Question: I'm writing a vehicle barcode scanner activity using (zxing 2.2 API & its core.jar) & I'm starting to test the functionality before going further.
I'm getting a "run time error" when trying to launch the activity.
The activity (ScanVinFromBarcodeActivity) crashes after this point.
The classes below are actually resolved via Eclipse in my "ScanVinFromBarcodeActivity)" activity , when I'm writing the code, and compile, but not found at run time
'''
package com.toyota.toyotaownerspoc.service;
import com.toyota.toyotaownerspoc.R;
import com.toyota.toyotaownerspoc.barcode.ScanVinFromBarcodeActivity;
import com.toyota.toyotaownerspoc.nearby.Nearby;
import android.app.Activity;
import android.content.Intent;
import android.os.Bundle;
import android.view.View;
public class Service extends Activity {
private View scanVinButton = null;
@Override
protected void onCreate(Bundle savedInstanceState) {
super.onCreate(savedInstanceState);
setContentView(R.layout.activity_service);
scanVinButton = findViewById(R.id.scanVinButton);
scanVinButton.setOnClickListener(new View.OnClickListener() {
public void onClick(View v) {
Intent i = new Intent(v.getContext(),
ScanVinFromBarcodeActivity.class);
startActivity(i);
}
});
}
}
'''
'''
<RelativeLayout xmlns:android="http://schemas.android.com/apk/res/android"
xmlns:tools="http://schemas.android.com/tools"
android:layout_width="match_parent"
android:layout_height="match_parent"
android:paddingBottom="@dimen/activity_vertical_margin"
android:paddingLeft="@dimen/activity_horizontal_margin"
android:paddingRight="@dimen/activity_horizontal_margin"
android:paddingTop="@dimen/activity_vertical_margin"
tools:context=".Service" >
<Button
android:id="@+id/scanVinButton"
android:layout_width="wrap_content"
android:layout_height="wrap_content"
android:layout_alignParentBottom="true"
android:layout_centerHorizontal="true"
android:layout_marginBottom="16dp"
android:text="Scan VIN" />
</RelativeLayout>
'''
Now to the actual activity that is having the runtime error & crash
'''
package com.toyota.toyotaownerspoc.barcode;
import com.google.zxing.BinaryBitmap;
import com.google.zxing.ChecksumException;
import com.google.zxing.FormatException;
import com.google.zxing.MultiFormatReader; //found via import at compile time, however was found at run time
import com.google.zxing.NotFoundException;
import com.google.zxing.RGBLuminanceSource;//found via import at compile time, however was found at run time
import com.google.zxing.Reader;
import com.google.zxing.Result;
import com.google.zxing.common.HybridBinarizer;
import android.app.Activity;
import android.content.pm.PackageManager;
import android.graphics.Bitmap;
import android.graphics.BitmapFactory;
import android.hardware.Camera;
import android.hardware.Camera.CameraInfo;
import android.hardware.Camera.PictureCallback;
import android.os.Bundle;
import android.util.Log;
import android.view.View;
import android.widget.TextView;
import android.widget.Toast;
import com.toyota.toyotaownerspoc.R;
public class ScanVinFromBarcodeActivity extends Activity {
private Camera camera;
private int cameraId = 0;
private TextView VINtext = null;
private View scanButton = null;
// bitmap from camera
private Bitmap bmpOfTheImageFromCamera = null;
PictureCallback jpegCallback = new PictureCallback() {
public void onPictureTaken(byte[] imgData, Camera camera) {
// get the bitmap from camera imageData
bmpOfTheImageFromCamera = BitmapFactory.decodeByteArray(imgData, 0,
imgData.length);
BinaryBitmap bitmap = null;
if (bmpOfTheImageFromCamera != null) {
// convert bitmap to binary bitmap
bitmap = cameraBytesToBinaryBitmap(bmpOfTheImageFromCamera);
if (bitmap != null) {
// decode the VIN
String VIN = decodeBitmapToString(bitmap);
Log.d("ClassScanViewBarcodeActivity , scanButton.setOnClickListener(): ",
VIN);
VINtext.setText(VIN);
} else {
Log.d("ClassScanViewBarcodeActivity , scanButton.setOnClickListener(): bitmap=",
String.valueOf(bitmap));
}
} else {
Log.d("ClassScanViewBarcodeActivity , scanButton.setOnClickListener(): bmpOfTheImageFromCamera = ",
String.valueOf(bmpOfTheImageFromCamera));
}
}
};// jpegCallback implementation
@Override
public void onCreate(Bundle savedInstanceState) {
super.onCreate(savedInstanceState);
setContentView(R.layout.activity_barcode_vin_scanner);
// do we have any camera's on this device
// check for back camera
if (!getPackageManager()
.hasSystemFeature(PackageManager.FEATURE_CAMERA)) {
Toast.makeText(this, "No camera on this device", Toast.LENGTH_LONG)
.show();
} else { // check for front camera
cameraId = findFrontFacingCamera();
if (cameraId < 0) {
Toast.makeText(this, "No front facing camera found.",
Toast.LENGTH_LONG).show();
} else {
camera = Camera.open(cameraId);
}
}// end else ,check for front camera
// if camera is not null , than display incoming images on a preview screen on SurfaceView
if (camera != null) {
//implement later
}
// create text area & scan button
VINtext = (TextView) findViewById(R.id.mytext);
scanButton = findViewById(R.id.webbutton);
scanButton.setOnClickListener(new View.OnClickListener() {
public void onClick(View v) {
camera.takePicture(null, null, jpegCallback);
}
});
}// end onCreate
private int findFrontFacingCamera() {
int cameraId = -1;
// Search for the front facing camera
int numberOfCameras = Camera.getNumberOfCameras();
for (int i = 0; i < numberOfCameras; i++) {
CameraInfo info = new CameraInfo();
Camera.getCameraInfo(i, info);
if (info.facing == CameraInfo.CAMERA_FACING_FRONT) {
Log.d("ClassScanViewBarcodeActivity , findFrontFacingCamera(): ",
"Camera found");
cameraId = i;
break;
}
}
return cameraId;
}// end findFrontFacingCamera()
@Override
protected void onPause() {
if (camera != null) {
camera.release();
camera = null;
}
super.onPause();
}// end onPause()
public String decodeBitmapToString(BinaryBitmap bitmap) {
Reader reader = null;
Result result = null;
String textResult = null;
try {
reader = new MultiFormatReader();
if (bitmap != null) {
result = reader.decode(bitmap);
if (result != null) {
textResult = result.getText();
} else {
Log.d("ClassScanViewBarcodeActivity , String decodeBitmapToString (BinaryBitmap bitmap): result = ",
String.valueOf(result));
}
} else {
Log.d("ClassScanViewBarcodeActivity , String decodeBitmapToString (BinaryBitmap bitmap): bitmap = ",
String.valueOf(bitmap));
}
/*
* byte[] rawBytes = result.getRawBytes(); BarcodeFormat format =
* result.getBarcodeFormat(); ResultPoint[] points =
* result.getResultPoints();
*/
} catch (NotFoundException e) {
// TODO Auto-generated catch block
e.printStackTrace();
} catch (ChecksumException e) {
// TODO Auto-generated catch block
e.printStackTrace();
} catch (FormatException e) {
// TODO Auto-generated catch block
e.printStackTrace();
}
return textResult;
}// end decodeBitmapToString (BinaryBitmap bitmap)
public BinaryBitmap cameraBytesToBinaryBitmap(Bitmap bitmap) {
BinaryBitmap binaryBitmap = null;
if (bitmap != null) {
int[] pixels = new int[bitmap.getHeight() * bitmap.getWidth()];
bitmap.getPixels(pixels, 0, 0, bitmap.getWidth() - 1,
bitmap.getHeight() - 1, bitmap.getWidth(),
bitmap.getHeight());
RGBLuminanceSource source = new RGBLuminanceSource(
bitmap.getWidth(), bitmap.getHeight(), pixels);
HybridBinarizer bh = new HybridBinarizer(source);
binaryBitmap = new BinaryBitmap(bh);
} else {
Log.d("ClassScanViewBarcodeActivity , cameraBytesToBinaryBitmap (Bitmap bitmap): bitmap = ",
String.valueOf(bitmap));
}
return binaryBitmap;
}
}// end activity
'''
'''
<?xml version="1.0" encoding="utf-8"?>
<LinearLayout xmlns:android="http://schemas.android.com/apk/res/android"
android:orientation="vertical"
android:layout_width="fill_parent"
android:layout_height="fill_parent"
android:padding="20dip"
>
<TextView
android:layout_width="fill_parent"
android:layout_height="wrap_content"
android:textColor="@color/mbackground1"
android:gravity="center_horizontal"
android:text="@string/decode_label"
android:padding="20dip" />
<TextView
android:id="@+id/mytext"
android:layout_width="wrap_content"
android:layout_height="wrap_content"
android:gravity="center_horizontal"
android:background="@color/mbackground2"
android:textColor="@color/mytextcolor"
android:padding="20dip"/>
<TextView
android:layout_width="fill_parent"
android:layout_height="wrap_content"
android:text="@string/continue_label"
android:gravity="center_horizontal"
android:textColor="@color/mytextcolor"
android:padding="20dip"/>
<Button
android:id="@+id/webbutton"
android:layout_width="fill_parent"
android:layout_height="wrap_content"
android:text="@string/web_button"
android:textColor="@color/mytextcolor"/>
</LinearLayout>
'''
Eclipse is able to resolve the classes, I have used 2 other "core.jar" files, and also compiled my own version, but still these classes cannot be found at runtime.
I even used the "jar xf" command and exploded the core-2.2.jar and found the two classes were they should be, please see below:

Any help would be appreciated.
Thanks
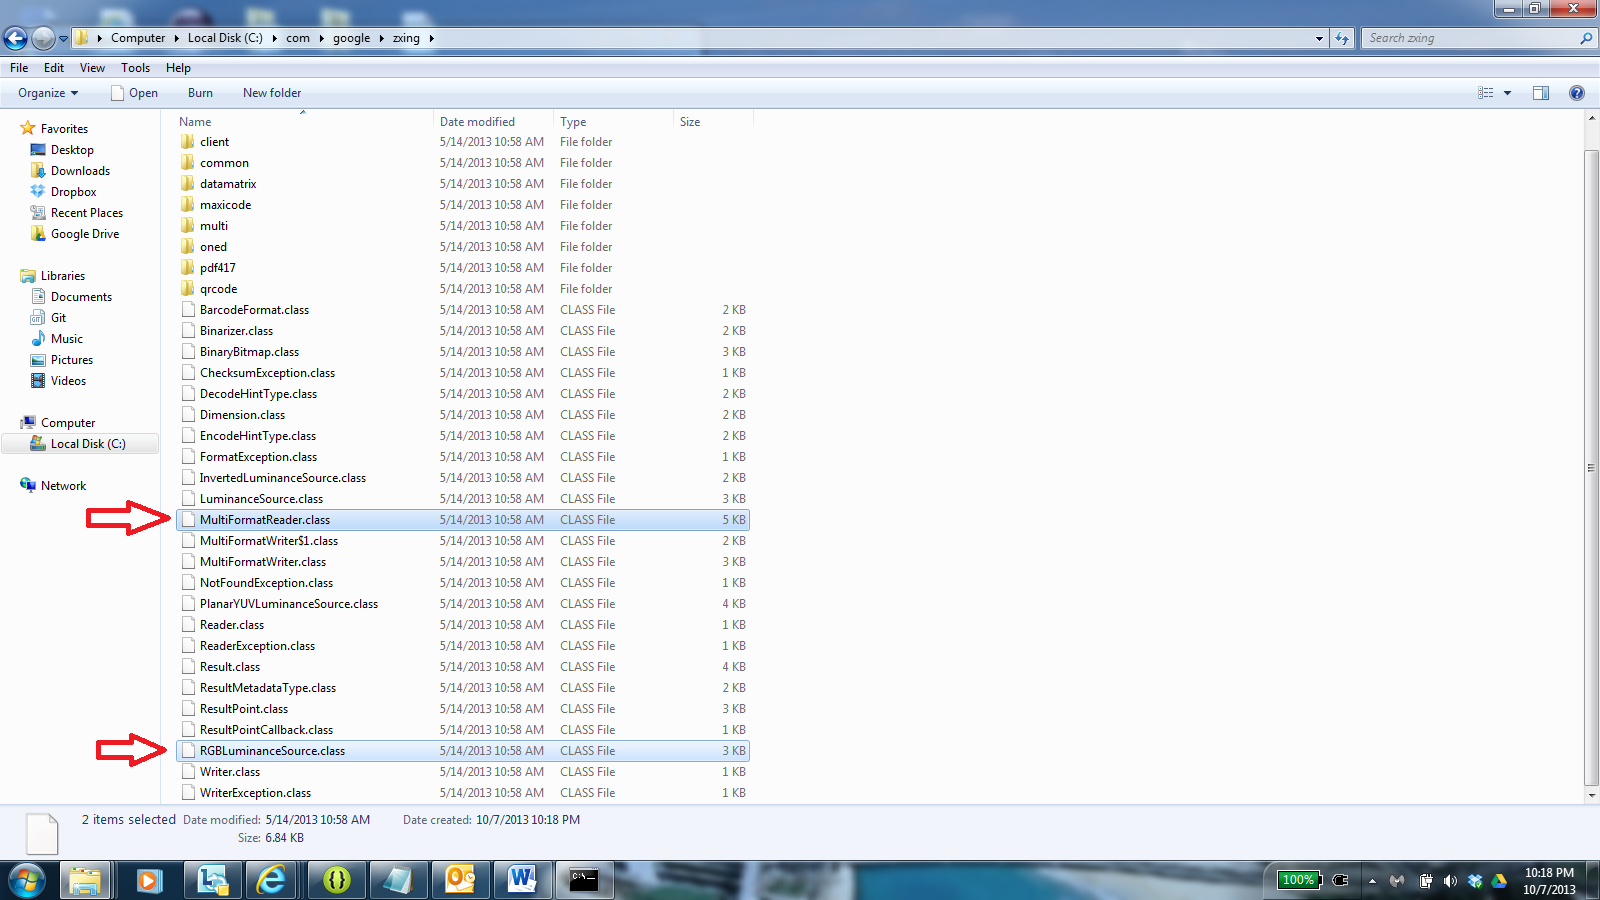
Answer: I fixed this issue.
Although initially added the zxing API's core-2.2.jar via Eclipse menu , by going to project properties , than Java Build Path , than add external JARS
and the core jar was appearing the projects tree, for some reason some classes were being found at runtime.
So I manually copied pasted the core-2.2.jar into the project's /libs folder and everything is compiling & running.